Brain MRI, t1w sequence, axial 2D slice.
Patient: age 30, sex F, weight 75 kg, height 1.7 m
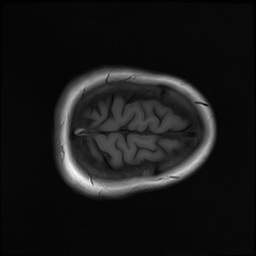